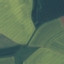
Land use / land cover: AnnualCrop